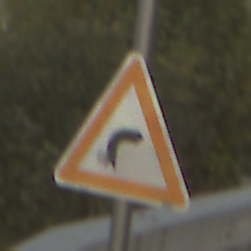
Verkehrszeichen: KurveRechts
Umgebung: Outdoor, Nature
Tageszeit: SunriseSunset
Wetter: PartlyCloudy
Licht: Natural
Jahreszeit: NotSpecified
Kontrast: LowContrast